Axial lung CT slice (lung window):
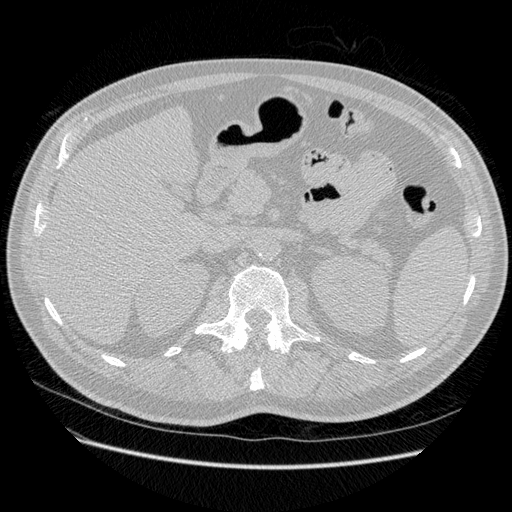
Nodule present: no